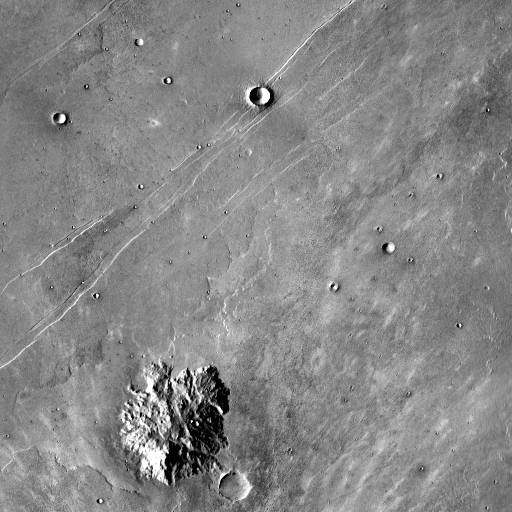
Crater classes present: Background, Other, Buried, Secondary